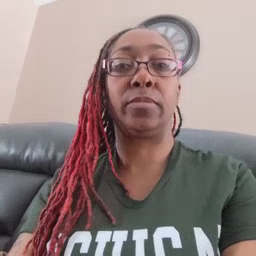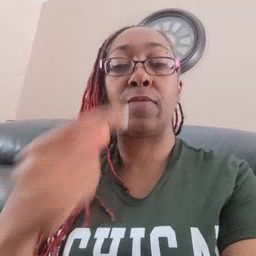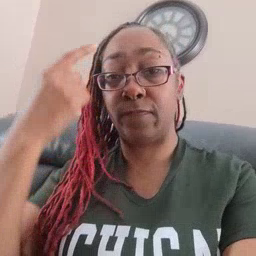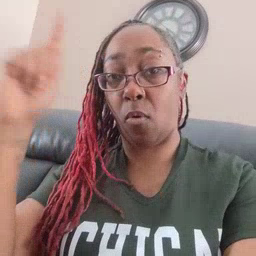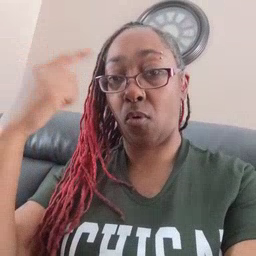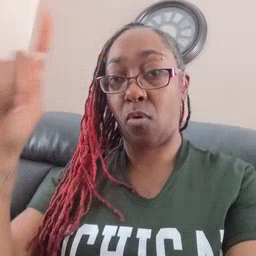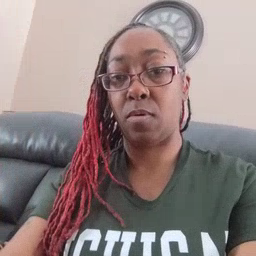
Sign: for